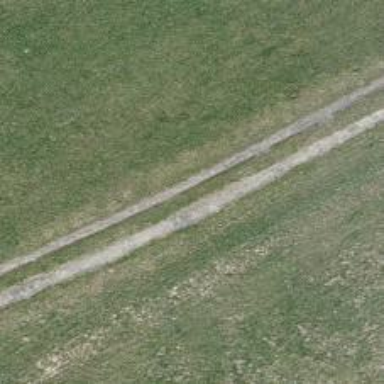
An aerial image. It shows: Track with grade 4 tracktype.